Field crop: maize
Growth stage: 2
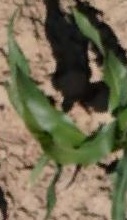
Species: maize